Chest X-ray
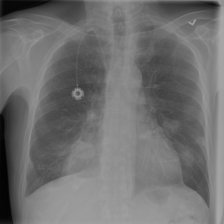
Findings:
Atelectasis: negative
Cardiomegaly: negative
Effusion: positive
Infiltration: negative
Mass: positive
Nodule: negative
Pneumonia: negative
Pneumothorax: negative
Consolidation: negative
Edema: negative
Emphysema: negative
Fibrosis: negative
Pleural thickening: negative
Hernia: negative